Question: I have noticed that since a few days, all my TextInputLayouts have the "error exclamation point" always enabled. I haven't changed anything about those TextInputLayouts for a long time, so I really don't understand what is happening.
Here is a screenshot of how it looks:

Do you have have any idea what could be the source of this issue? Did something recently changed with the TextInputLayouts?
Thank you very much in advance
## EDIT
Here is the related code:
The .xml file is really simple. It's a list of TextInputLayouts and EditTexts like this:
'''
<com.google.android.material.textfield.TextInputLayout
android:layout_width="match_parent"
android:layout_height="wrap_content"
android:layout_marginLeft="@dimen/default_margin"
android:layout_marginTop="@dimen/default_margin"
android:layout_marginRight="@dimen/default_margin">
<com.google.android.material.textfield.TextInputEditText
android:id="@+id/txtAddressTitle"
android:layout_width="match_parent"
android:layout_height="wrap_content"
android:hint="@string/PROFILE_SCREEN_ADDRESS_INPUT_TITLE"
android:inputType="textPersonName|textCapWords" />
</com.google.android.material.textfield.TextInputLayout>
'''
Also, there in my Kotlin code.
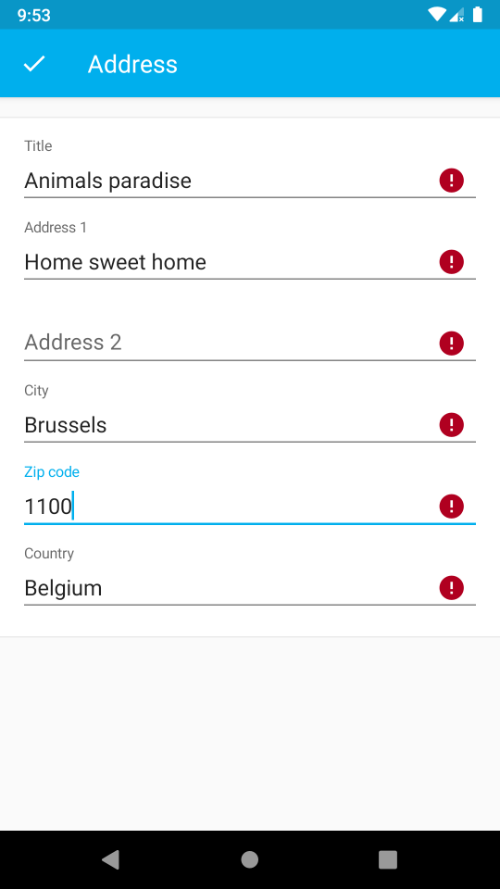
Answer: It looks like it's fixed with 'com.google.android.material:material:1.2.0-alpha04'.
---
Ho, I found the issue. I actually updated the version of the Material library from version 'com.google.android.material:material:1.1.0-alpha08' to 'com.google.android.material:material:1.1.0-alpha09'.
Google changed the behaviour of Text Field (see here: <URL>:
Text Field:
- -